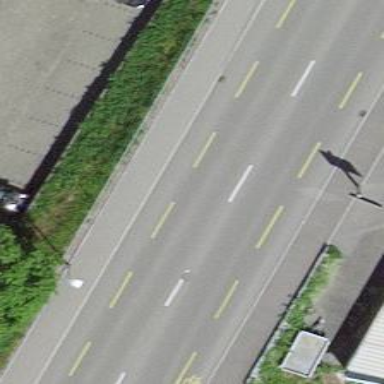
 and designated cycle lane on both sides as well."